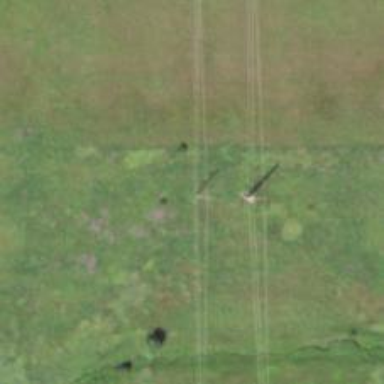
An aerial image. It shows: Power tower.